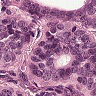
Metastatic tissue present: yes